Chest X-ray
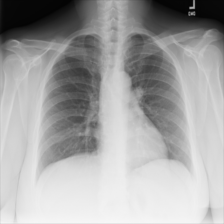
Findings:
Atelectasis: negative
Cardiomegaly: negative
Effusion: negative
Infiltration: negative
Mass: negative
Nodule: negative
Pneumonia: negative
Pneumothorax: negative
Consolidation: negative
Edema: negative
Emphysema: negative
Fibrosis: negative
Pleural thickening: negative
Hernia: negative